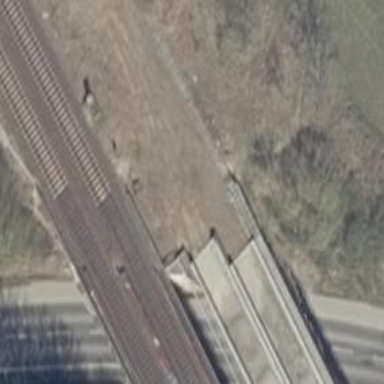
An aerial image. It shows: Disused railway bridge.